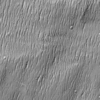
Label: not_dusty